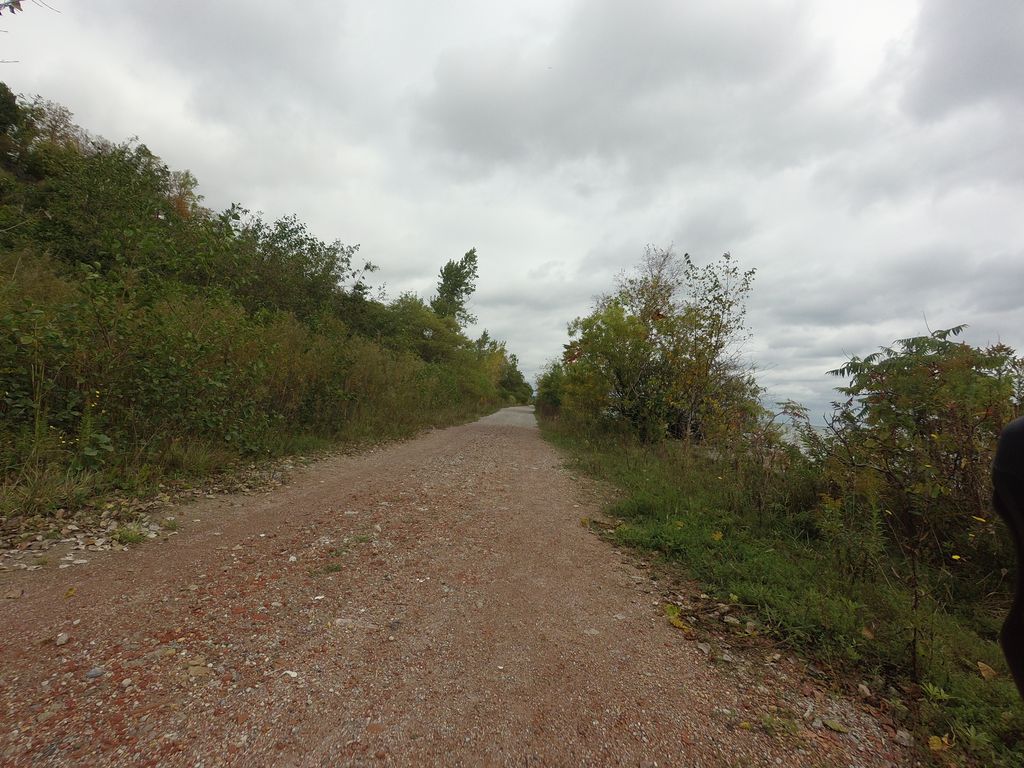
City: toronto